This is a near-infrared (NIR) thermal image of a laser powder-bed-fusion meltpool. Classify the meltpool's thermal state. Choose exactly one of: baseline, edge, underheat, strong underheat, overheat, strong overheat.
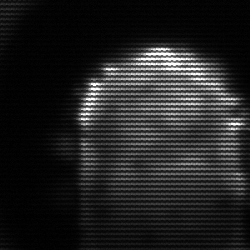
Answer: baseline